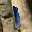
Label: 1